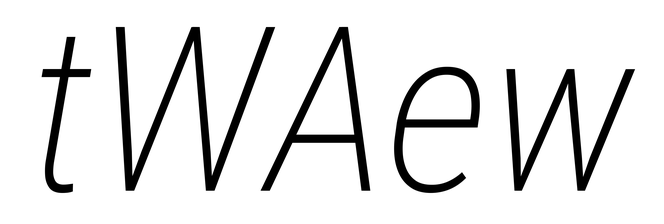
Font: Roboto-Italic_Condensed_ExtraLight_Italic